Question: I have a subplot containing 2x2 3-D graphs. In this graph I want to place a text box, to put some additional information.
To this end, I've found the function.
However, this function uses the data-coordinates as input. As my four subplots all have a different range of z-values, placing a text at a single z-coordinate will give them other relative placements.
MWE
'''
import numpy as np
from mpl_toolkits.mplot3d import Axes3D
import matplotlib.pyplot as plt
def randrange(n, vmin, vmax):
return (vmax-vmin)*np.random.rand(n) + vmin
fig = plt.figure()
for plotnr in [1,2,3,4]:
ax = fig.add_subplot(2, 2, plotnr, projection='3d')
n = 10
for c, m, zl, zh in [('r', 'o', -50, -25), ('b', '^', -30, -5)]:
xs = randrange(n, 23, 32)
ys = randrange(n, 0, 100)
zs = np.divide(randrange(n, zl, zh),1000/(10**(plotnr-1)))
ax.scatter(xs, ys, zs, c=c, marker=m)
ax.text(27, 60,3,'matplotlib', ha='center', va='center',transform=ax.transAxes)
plt.show()
'''
As you can see from the image the 'matplotlib' is moving around, or isn't even present at all. I have the idea that this is becauseo of the changing values of z.

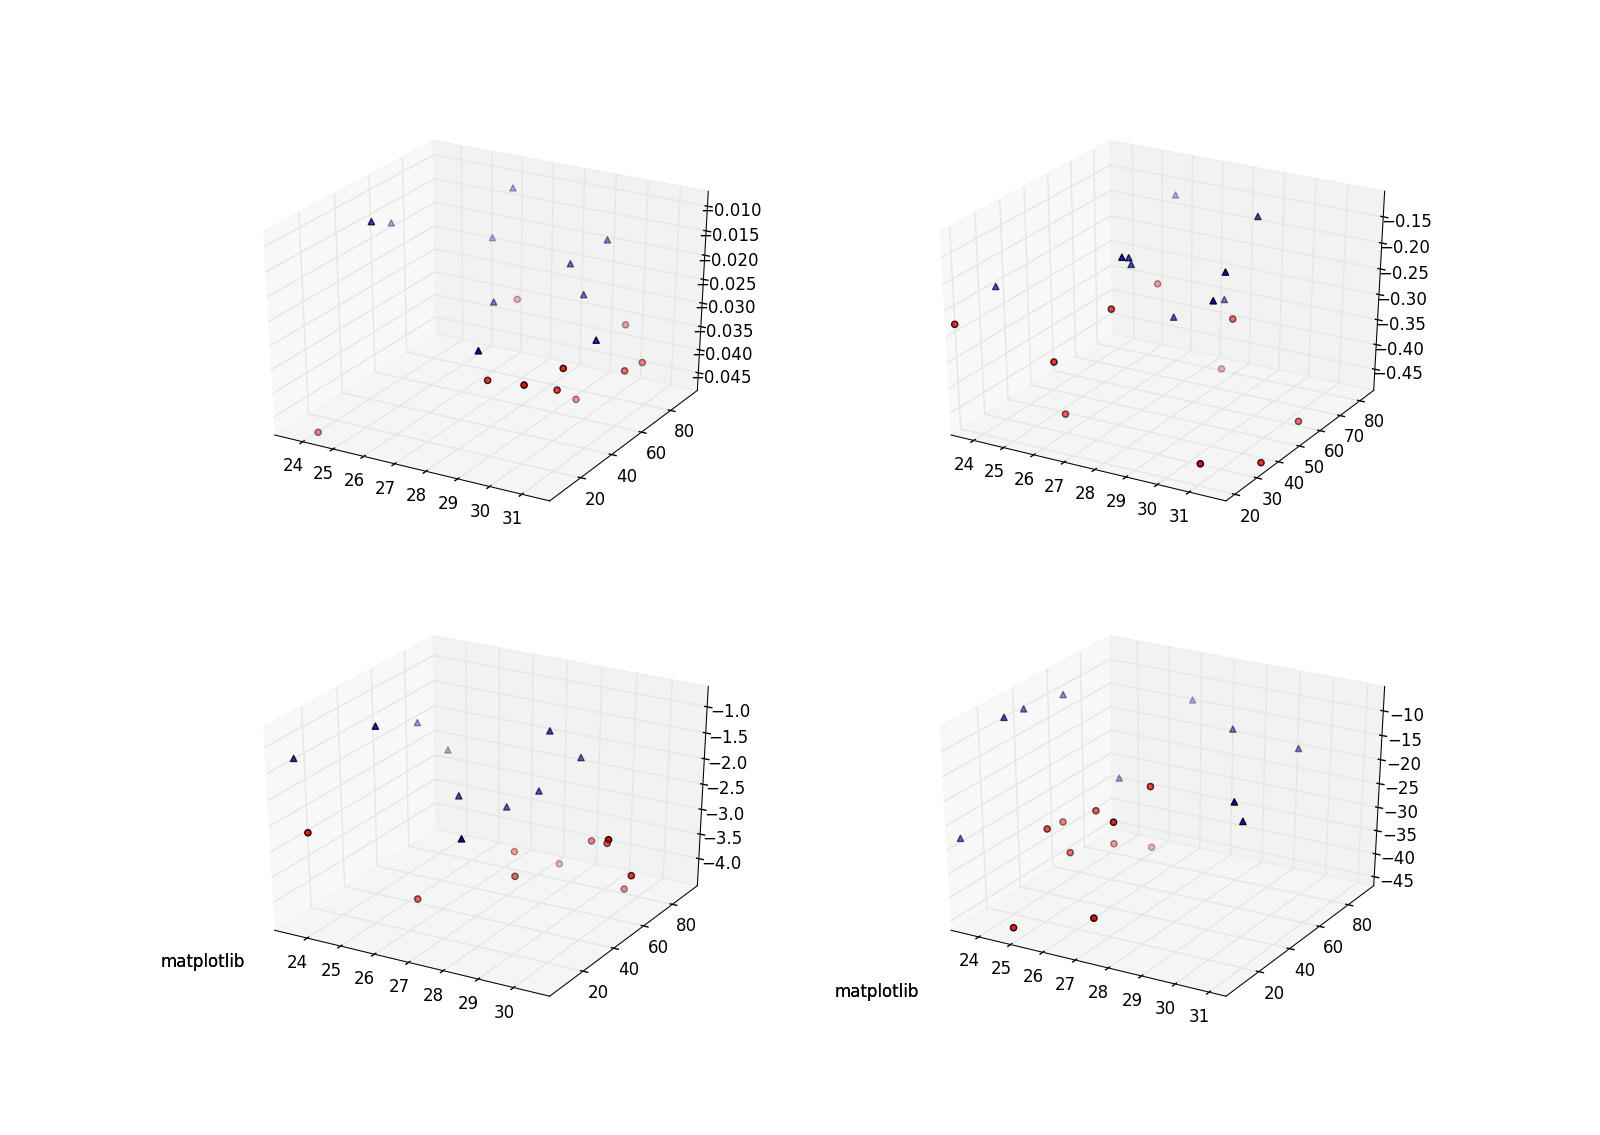
Answer: I've found the answer <URL>, it's possible to switch to 2D label placement using:
'''
ax.text2D(0.05, 0.95, "2D Text", transform=ax.transAxes)
'''